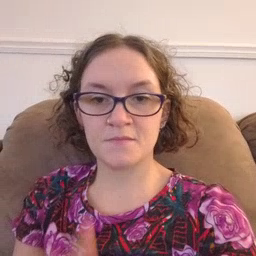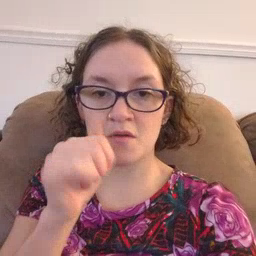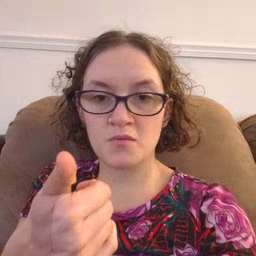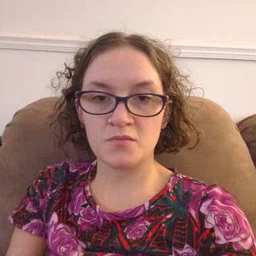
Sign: tomorrow